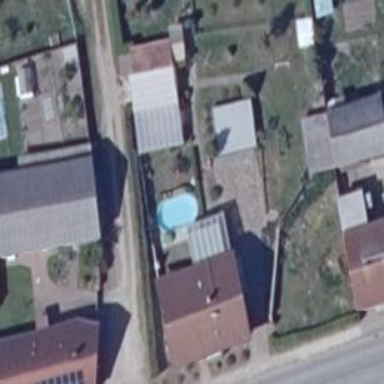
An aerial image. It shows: Swimming pool located in leisure land.